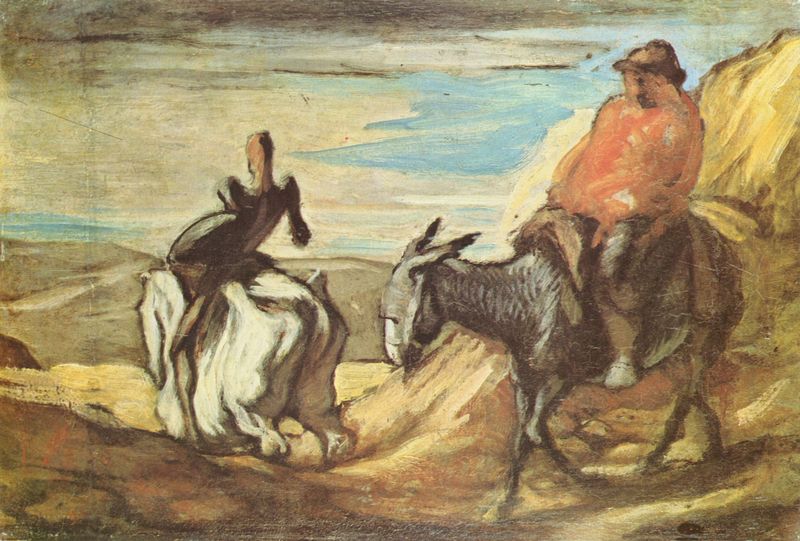
Titel: Sancho Pansa und Don Quijote im Gebirge
Künstler: Honoré Daumier
Standort: Winterthur
Institution: Sammlung Oskar Reinhart am Römerholz
Schlagwörter: berg, blau, felsen, gemälde, himmel, körper, mann, meer, schatten, wasser, weiß, wolken, cezanne, gelb, impressionismus, kubismus, landschaft, menschen, ocker, sand, see, braun, dunkelbraun, frau, geschwungen, grau, hell, hut, männer, ohr, orange, pastell, schwarz, szene, rot, tier, tiere, weg, beige, expressionismus, flächig, malerei, diener, geschichte, historie, horizont, hügel, natur, wolen, pfad, realismus, ohren, tal, zart, esel, genre, pferd, pferde, reiter, hellblau, reiten, reiterin, ritt, sattel, aussicht, spanien, farbig, umrisse, perspektive, trocken, berge, bergig, düne, dünen, fels, gebirge, wüste, öde, farbe, formen, kuh, rind, berglandschaft, figuren, karikatur, dick, goya, tiefe, dünn, striche, unscharf, fliessend, karawane, hell dunkel, schild, dürr, hager, spanisch, motiv, illustration, literatur, ritter, schimmel, schemenhaft, daumier, honore daumier, verschwommen, verwischt, ross, karg, reise, lasttier, undeutlich, orientalismus, ochse, gaul, gesichtslos, scheuklappen, kriegerin, himmelw, mager, hell dunkel kontrast, abstieg, rat, freunde, bergab, sancho pansa, modellierung, don, grautier, don quichote, mischfarben, quichotte, cervantes, don quixote, basis einer geschichte, gefährte, keine gesichtszüge, leichte pinselführung, sancho panza, sierra nevada, verwehung, anesel, pansa, don qujote, donquichotte, sancho pancha